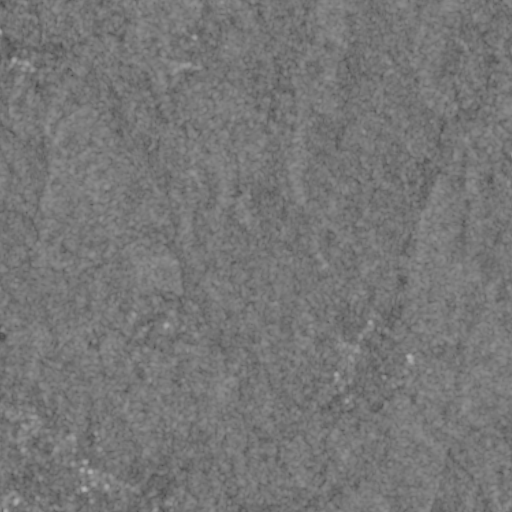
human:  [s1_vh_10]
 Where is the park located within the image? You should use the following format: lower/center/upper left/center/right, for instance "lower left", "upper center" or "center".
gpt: The park is located in the lower left of the image.
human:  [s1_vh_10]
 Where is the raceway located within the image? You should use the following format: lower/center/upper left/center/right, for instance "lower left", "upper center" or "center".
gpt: The raceway is located in the center of the image.
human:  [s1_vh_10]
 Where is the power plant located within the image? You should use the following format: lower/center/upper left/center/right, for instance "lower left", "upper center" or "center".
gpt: There is no power plant in the image.

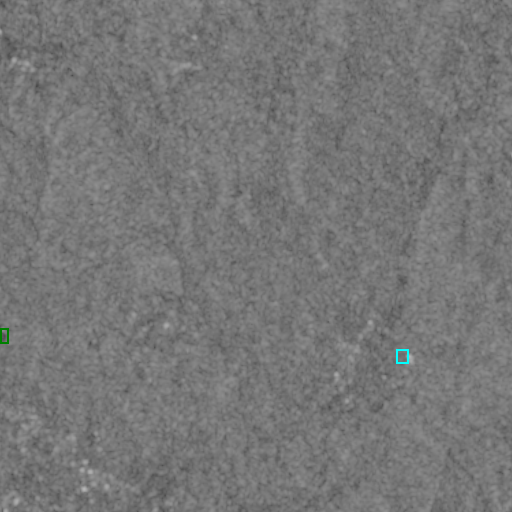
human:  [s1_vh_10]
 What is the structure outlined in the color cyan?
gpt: The structure outlined in cyan is a crop field.
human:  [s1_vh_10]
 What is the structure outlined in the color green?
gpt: The structure outlined in green is a park.
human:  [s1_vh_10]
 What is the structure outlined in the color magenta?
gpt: There is no magenta outline.